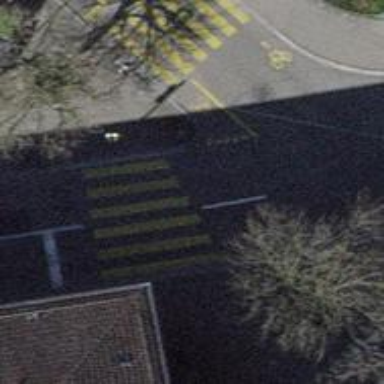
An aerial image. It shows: Road with traffic signals and zebra crossing with traffic signals.